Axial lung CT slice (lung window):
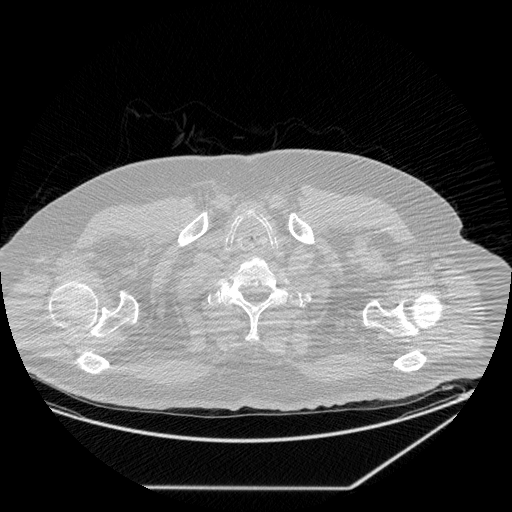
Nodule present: no